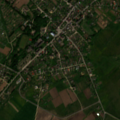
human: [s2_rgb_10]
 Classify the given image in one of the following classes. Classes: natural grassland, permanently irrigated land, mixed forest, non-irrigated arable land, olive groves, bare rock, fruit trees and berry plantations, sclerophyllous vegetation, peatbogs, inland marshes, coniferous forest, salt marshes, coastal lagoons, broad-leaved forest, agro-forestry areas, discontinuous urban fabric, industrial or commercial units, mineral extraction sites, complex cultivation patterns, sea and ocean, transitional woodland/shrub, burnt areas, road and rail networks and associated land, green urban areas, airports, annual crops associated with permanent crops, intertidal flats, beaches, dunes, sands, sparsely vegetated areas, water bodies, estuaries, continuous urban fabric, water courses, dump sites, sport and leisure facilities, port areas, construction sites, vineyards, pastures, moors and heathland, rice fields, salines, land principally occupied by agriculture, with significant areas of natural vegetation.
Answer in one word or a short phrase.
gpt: discontinuous urban fabric, pastures, complex cultivation patterns